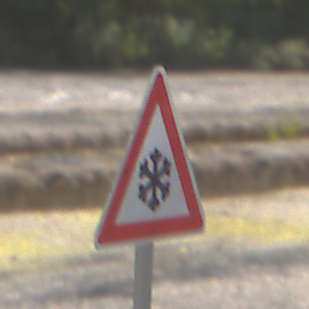
Verkehrszeichen: SchneeOderEisglaette
Umgebung: Outdoor, Nature
Tageszeit: Midday
Wetter: Clear
Licht: Natural
Jahreszeit: Summer
Kontrast: HighContrast